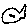
Label: fish